Question: If you go to <URL> whilst logged into a facebook account and not logged into pinterest, it shows a list of your friends that have pinterest accounts along the top.

I'd like to build something similar to this so my question is twofold.
1. How can my site find out the facebook details of the current user if they are currently logged into facebook without them authenticating with my site? I assume I can find this in their session somehow.
2. As I understand it, facebook graph does not give you access to a users friends list until they have authenticated with you. If this is true, how are pinterest able to display all my friends that have signed up to them? Have they saved to a database everyones friends when they sign up and matched me with that list? Surely theres an easier way.
My site is written in rails so any answers relating to this would be ideal. Though I know this is more of a theory question so any help would be welcomed!
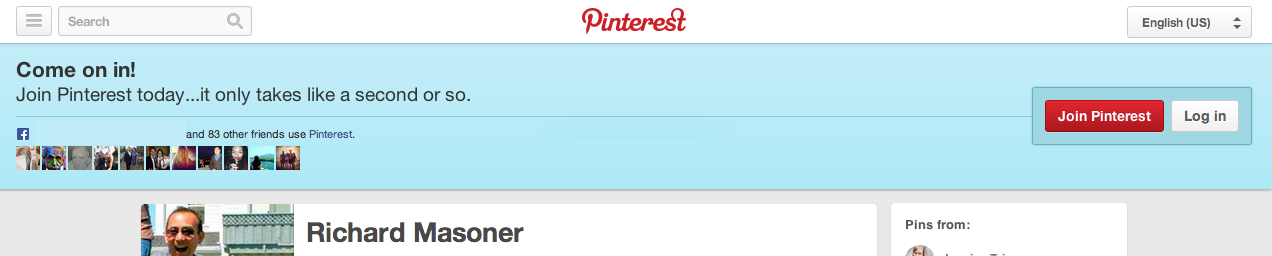
Answer: Pinterest is using a "Social Plugin" called Facepile. Have a look at <URL> for an introduction.
They are also using Facebook Login (<URL>, and therefore use a Facebook App and the JavaScript SDK in the frontend. This App's ID is the input parameter for the Facepile, which calls FB backend services to determine the friends of the logged-in user who are also using this specific App.